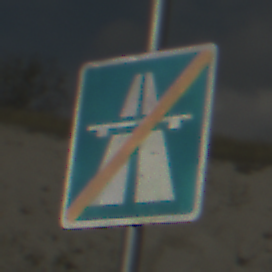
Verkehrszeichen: EndeAutbahn
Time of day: MorningAfternoon
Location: Outdoor (Beach)
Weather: PartlyCloudy
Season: NotSpecified
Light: Natural